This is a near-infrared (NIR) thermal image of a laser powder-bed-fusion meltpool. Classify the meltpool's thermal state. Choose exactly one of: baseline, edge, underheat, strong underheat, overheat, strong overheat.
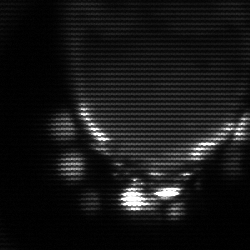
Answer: edge